九年级 · 画法几何学
如图, 在菱形纸片 $A B C D$ 中, $A B=2, \angle A=60^{\circ}$, 将菱形纸片翻折, 使点 $A$ 落在 $C D$ 的中点 $E$ 处, 折痕为 $F G$, 点 $F, G$ 分别在边 $A B, A D$ 上, 则 $\cos \angle E F G$ 的值为

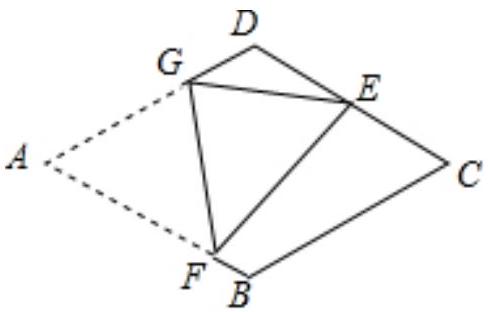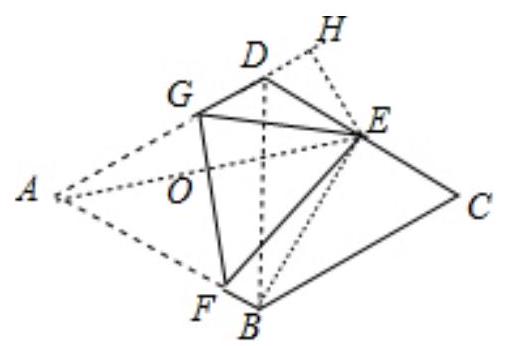
答案: $\frac{\sqrt{21}}{7}$
解析: 【分析】

本题考查了折叠的性质: 折叠是一种对称变换, 它属于轴对称, 折叠前后图形的形状和大小不变,位置变化, 对应边和对应角相等. 也考查了菱形的性质. 作 $E H \perp A D$ 于 $H$, 连接 $B E 、 B D$, 连接 $A E$
交 $F G$ 于 $O$, 如图, 利用菱形的性质得 $\triangle B D C$ 为等边三角形, $\angle A D C=120^{\circ}$, 再在在 $R t \triangle B C E$ 中计算出 $B E=\sqrt{3} C E=\sqrt{3}$, 接着证明 $B E \perp A B$, 设 $A F=x$, 利用折叠的性质得到 $E F=A F, F G$ 垂直平分 $A E, \angle E F G=\angle A F G$, 所以在 $R t \triangle B E F$ 中利用勾股定理得 $(2-x)^{2}+(\sqrt{3})^{2}=x^{2}$, 解得 $x=\frac{7}{4}$,接下来计算出 $A E$, 从而得到 $O A$ 的长, 然后在 $R t \triangle A O F$ 中利用勾股定理计算出 $O F$, 再利用余弦的定义求解.

【解答】

解: 作 $E H \perp A D$ 于 $H$, 连接 $B E 、 B D$, 连接 $A E$ 交 $F G$ 于 $O$, 如图,

$\because$ 四边形 $A B C D$ 为菱形, $\angle A=60^{\circ}$,

$\therefore \triangle B D C$ 为等边三角形, $\angle A D C=120^{\circ}$,

$\because E$ 点为 $C D$ 的中点,

$\therefore C E=D E=1, B E \perp C D$,

在Rt $\triangle B C E$ 中, $B E=\sqrt{3} C E=\sqrt{3}$,

$\because A B / / C D$,

$\therefore B E \perp A B$,

设 $A F=x$,

$\because$ : 菱形纸片翻折, 使点 $A$ 落在 $C D$ 的中点 $E$ 处, 折痕为 $F G$, 点 $F, G$ 分别在边 $A B, A D$ 上,

$\therefore E F=A F, F G$ 垂直平分 $A E, \angle E F G=\angle A F G$,

在 $R t \triangle B E F$ 中, $(2-x)^{2}+(\sqrt{3})^{2}=x^{2}$, 解得 $x=\frac{7}{4}$,

在Rt $\triangle D E H$ 中, $D H=\frac{1}{2} D E=\frac{1}{2}, H E=\sqrt{3} D H=\frac{\sqrt{3}}{2}$,

在Rt $\triangle A E H$ 中, $A E=\sqrt{\left(2+\frac{1}{2}\right)^{2}+\left(\frac{\sqrt{3}}{2}\right)^{2}}=\sqrt{7}$,

$\therefore A O=\frac{\sqrt{7}}{2}$,
在Rt $\triangle A O F$ 中, $O F=\sqrt{\left(\frac{7}{4}\right)^{2}-\left(\frac{\sqrt{7}}{2}\right)^{2}}=\frac{\sqrt{21}}{4}$,

$\therefore \cos \angle A F O=\frac{\frac{\sqrt{21}}{4}}{\frac{7}{4}}=\frac{\sqrt{21}}{7}$.

故答案为 $\frac{\sqrt{21}}{7}$.